Question: I want to implement the <URL> model from the apache commons math libary.
I have implemented:
'''
//estimate alpha and beta parameters
regression = new SimpleRegression();
for (int l = 0; l < xList.size(); l++) {
regression.addData(Double.parseDouble(xList.get(l).replace(',', '.')), yList.get(l));
}
//add alpha
regression.getIntercept();
//add beta
regression.getSlope();
//add R^2
regression.getRSquare();
'''
Compared to a simple google spreadsheet to verify my results:
I get completely different results. Here you can also see a picture:

I would appreciate any recommendations how to fix this problem?
I know that statistically these data is not valuable.(for example see 'R^2') However I want to find out whats wrong with the computation instead of some statistical properties!
I am using:
'''
<dependency>
<groupId>org.apache.commons</groupId>
<artifactId>commons-math3</artifactId>
<version>3.0</version>
</dependency>
'''
I appreciate every idea!
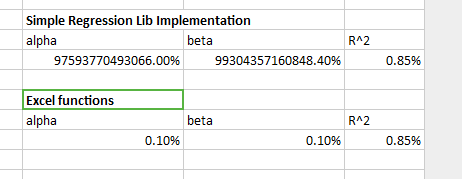
Answer: The correlation coefficient is very small: 0.85% is 0.0085. You can't really trust the slope and intercept you get from anywhere because there is practically no correlation between X and Y.